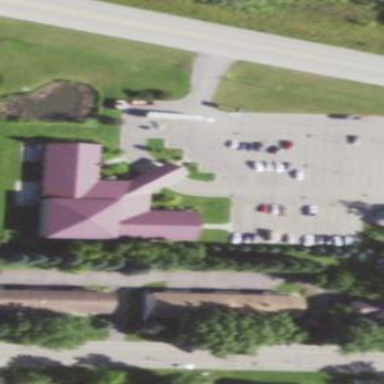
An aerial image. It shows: Beautiful church building.